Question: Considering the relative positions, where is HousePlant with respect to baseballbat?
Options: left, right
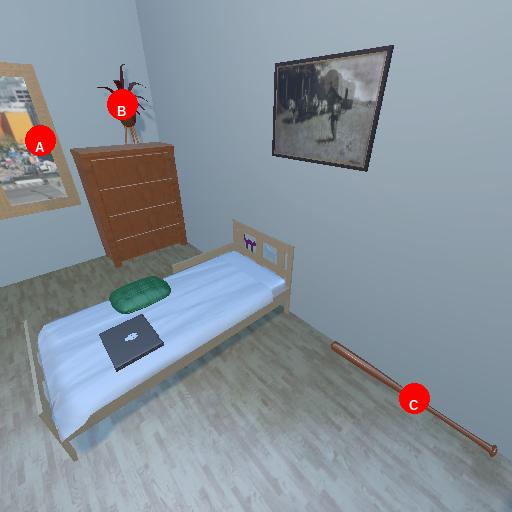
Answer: left